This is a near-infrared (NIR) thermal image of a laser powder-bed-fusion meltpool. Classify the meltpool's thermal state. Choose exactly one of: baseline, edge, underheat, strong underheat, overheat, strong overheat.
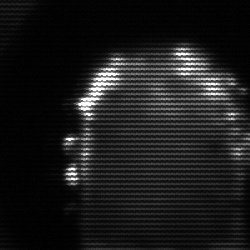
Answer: baseline